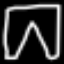
Label: pants